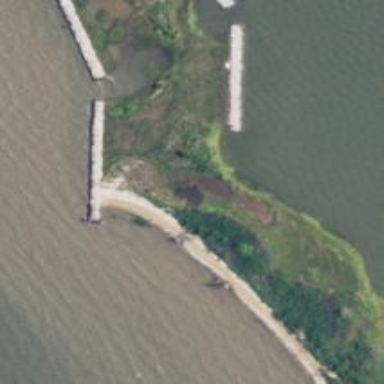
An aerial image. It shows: Breakwater structure.